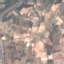
Label: PermanentCrop